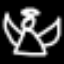
Label: angel